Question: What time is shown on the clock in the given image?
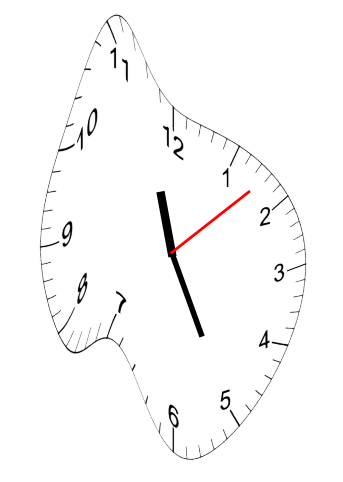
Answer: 11:25:08